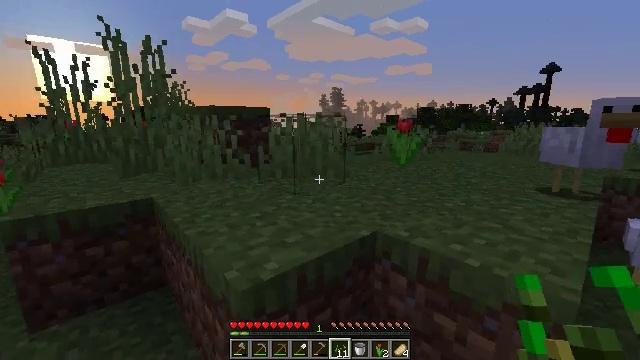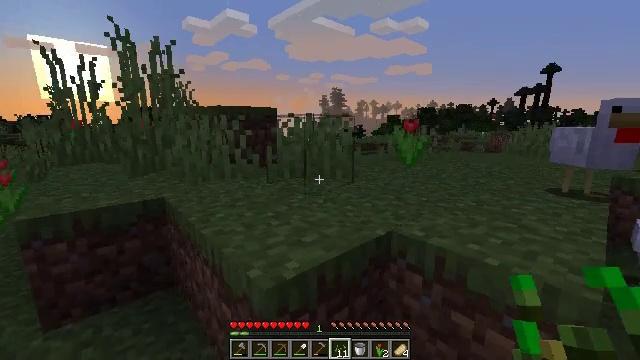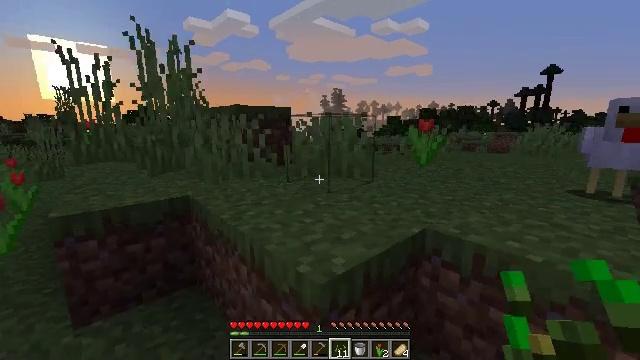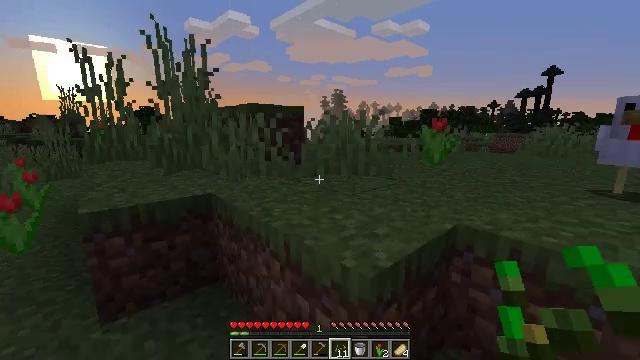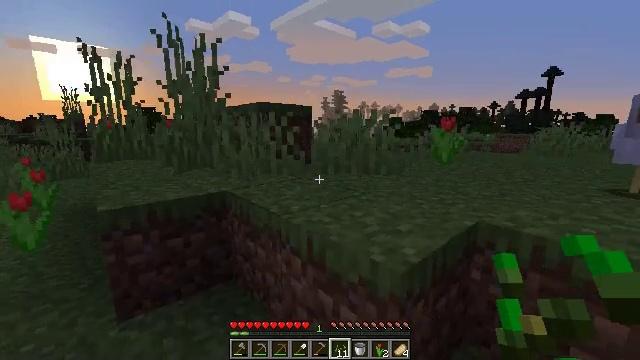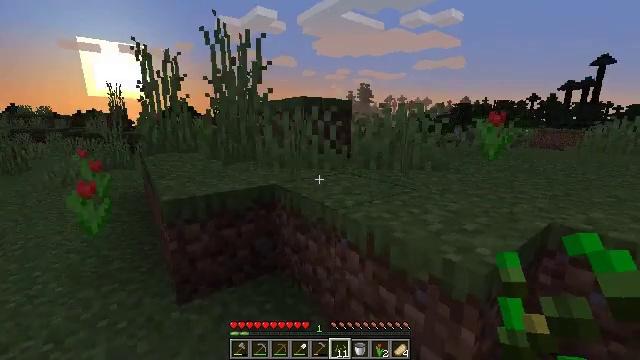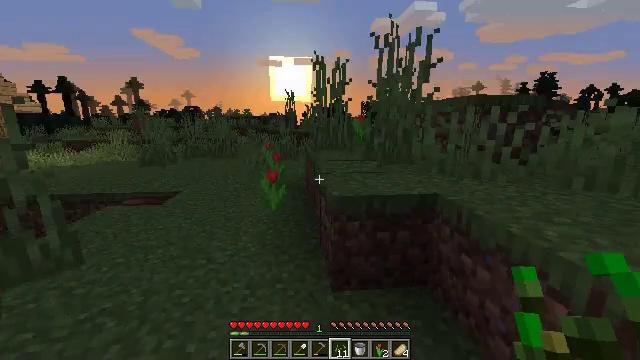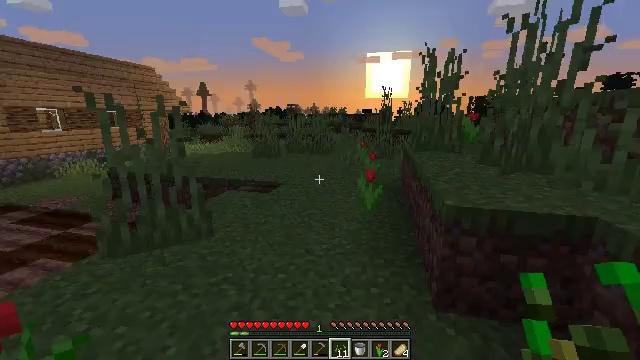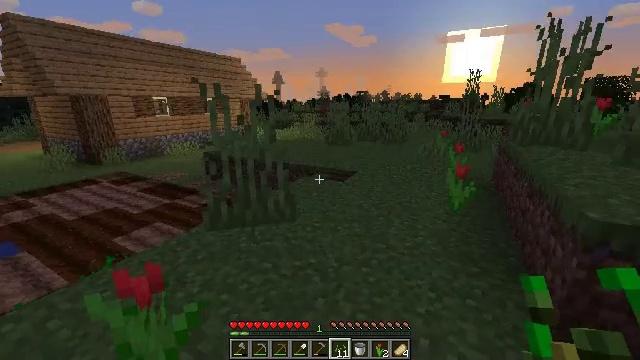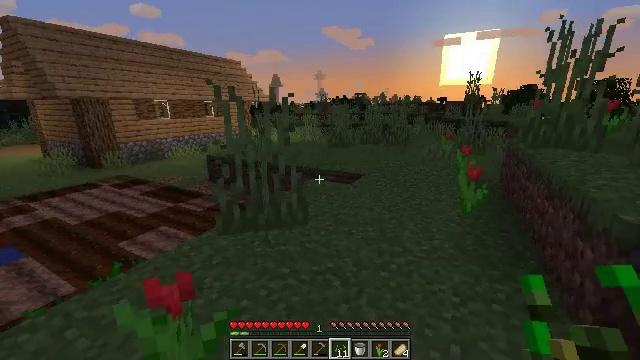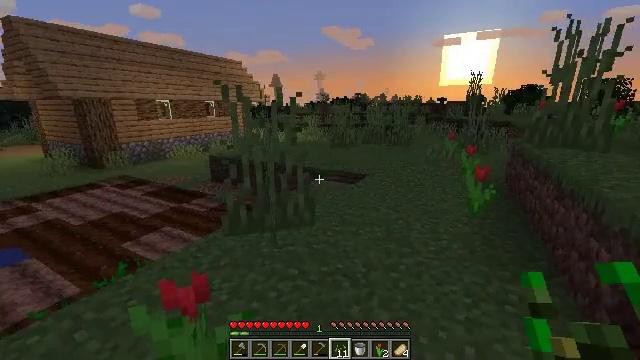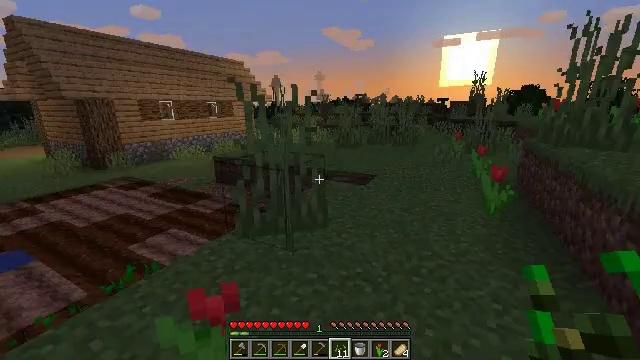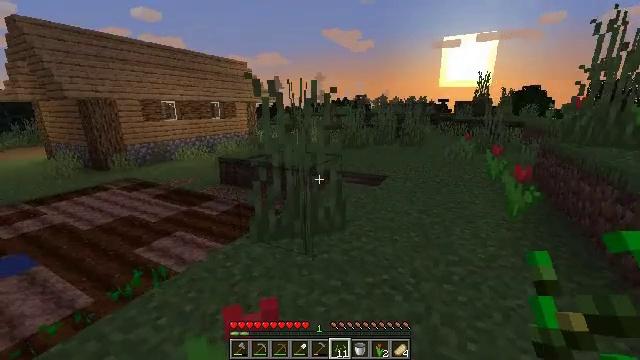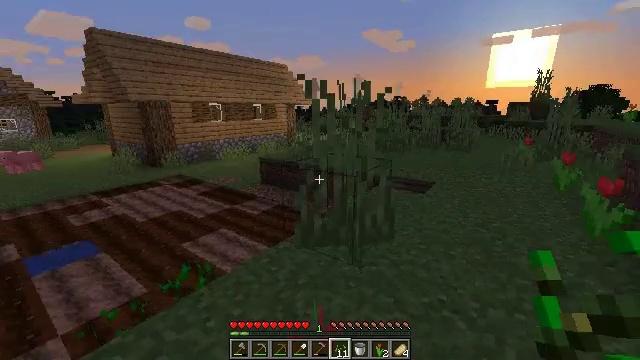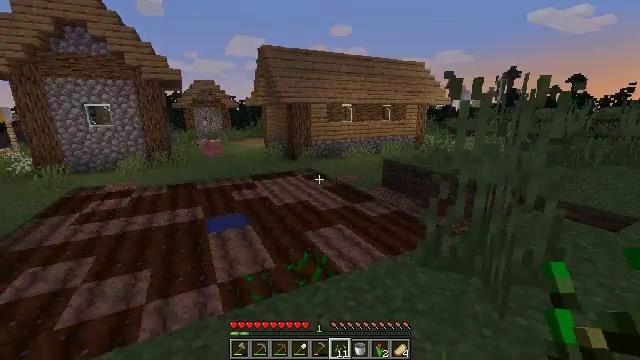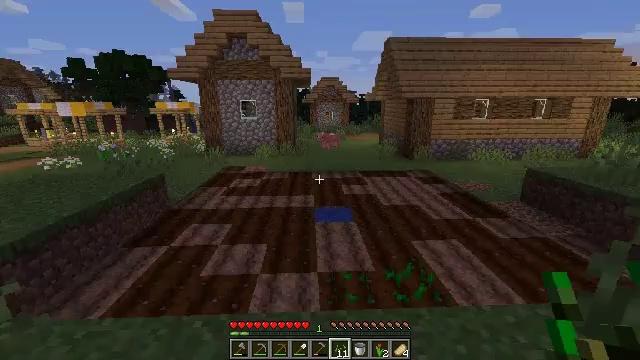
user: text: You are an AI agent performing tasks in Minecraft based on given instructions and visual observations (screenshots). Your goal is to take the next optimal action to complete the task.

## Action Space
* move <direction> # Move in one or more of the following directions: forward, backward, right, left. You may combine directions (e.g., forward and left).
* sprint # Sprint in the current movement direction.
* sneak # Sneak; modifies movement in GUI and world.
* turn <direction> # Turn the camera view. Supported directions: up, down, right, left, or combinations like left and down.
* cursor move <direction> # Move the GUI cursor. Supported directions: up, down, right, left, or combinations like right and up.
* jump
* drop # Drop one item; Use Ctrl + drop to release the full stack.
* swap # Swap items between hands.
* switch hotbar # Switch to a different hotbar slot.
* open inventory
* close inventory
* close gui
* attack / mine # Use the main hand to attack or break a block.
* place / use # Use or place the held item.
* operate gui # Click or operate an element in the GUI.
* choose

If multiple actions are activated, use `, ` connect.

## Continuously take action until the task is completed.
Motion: motion action
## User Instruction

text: Gather some oak stairs for reuse.
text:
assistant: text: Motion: move left
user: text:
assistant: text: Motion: move left
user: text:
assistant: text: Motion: move left
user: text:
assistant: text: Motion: move left
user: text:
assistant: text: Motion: move left, turn left and down
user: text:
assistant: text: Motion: move left, turn left
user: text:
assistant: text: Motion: move left, turn left
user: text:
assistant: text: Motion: move left, turn left and down
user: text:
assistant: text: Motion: move left
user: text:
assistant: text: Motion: move forward and move left
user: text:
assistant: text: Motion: move forward and move left
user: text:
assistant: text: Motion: move forward and move left
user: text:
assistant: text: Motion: move forward and move left, turn left
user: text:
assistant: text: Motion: move forward, turn left
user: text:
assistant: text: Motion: move forward, turn left
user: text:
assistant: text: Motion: move forward, turn left and down
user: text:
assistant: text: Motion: move forward
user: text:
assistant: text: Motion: move forward
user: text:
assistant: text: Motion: move forward
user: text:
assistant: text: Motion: no_op
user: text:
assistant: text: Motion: turn left and down
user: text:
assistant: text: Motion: turn left
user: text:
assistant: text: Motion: turn left
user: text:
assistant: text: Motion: turn left and down
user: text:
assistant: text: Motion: turn left and down
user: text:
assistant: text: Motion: turn left and up
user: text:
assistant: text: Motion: turn right and up
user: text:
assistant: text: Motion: no_op
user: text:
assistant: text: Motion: no_op
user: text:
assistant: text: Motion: move right